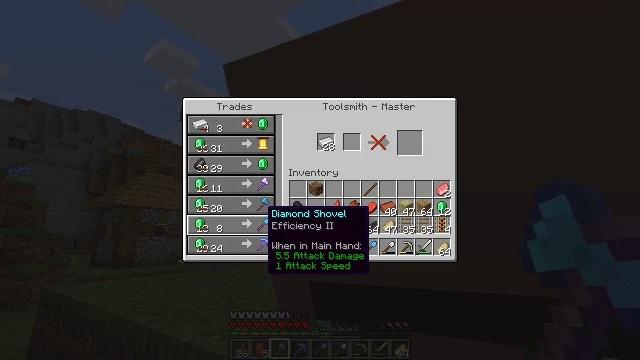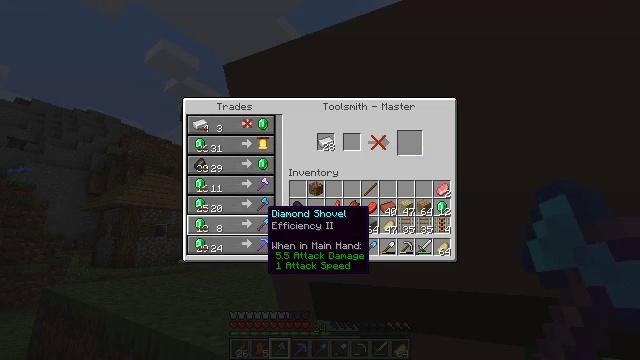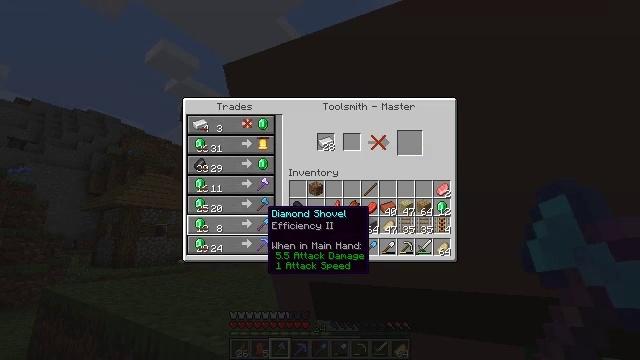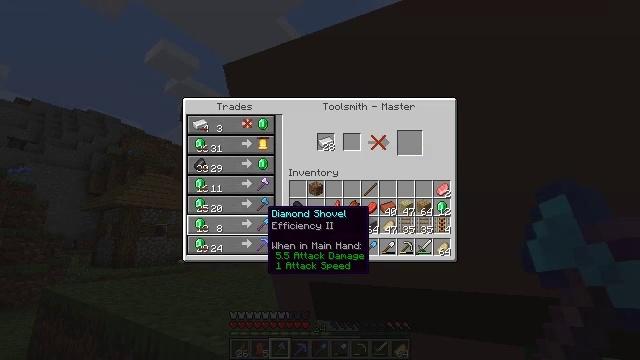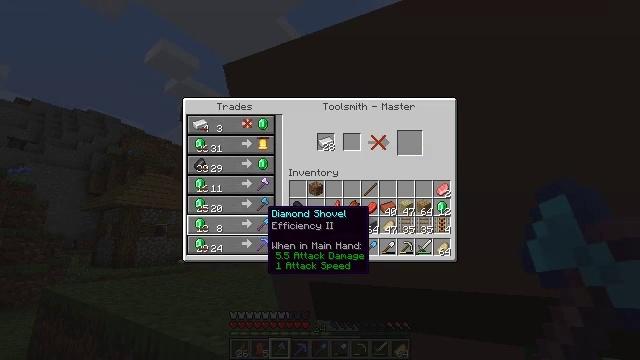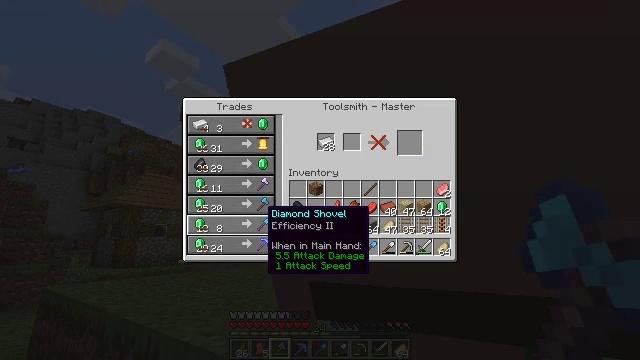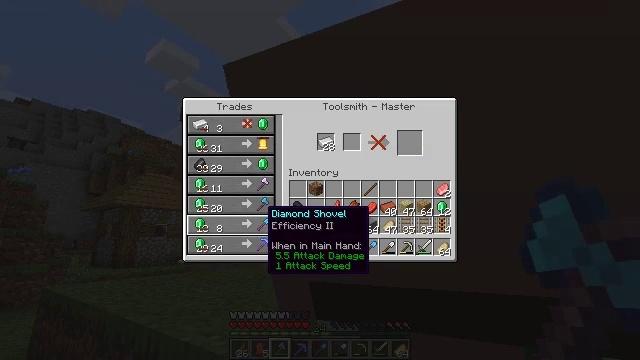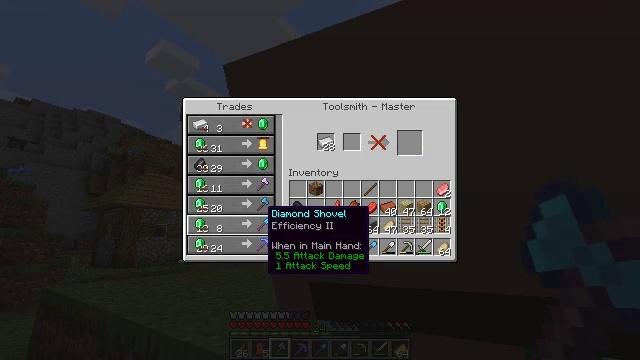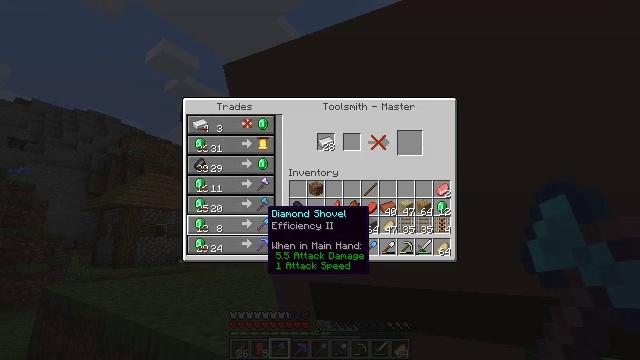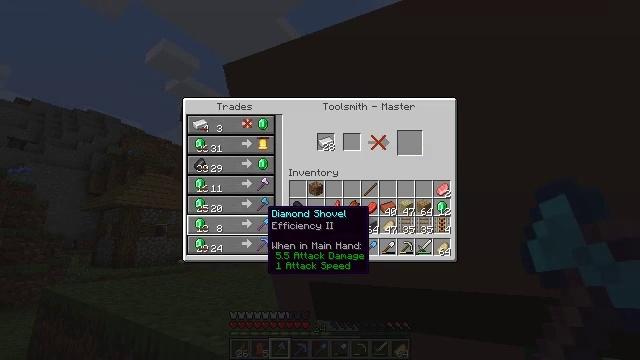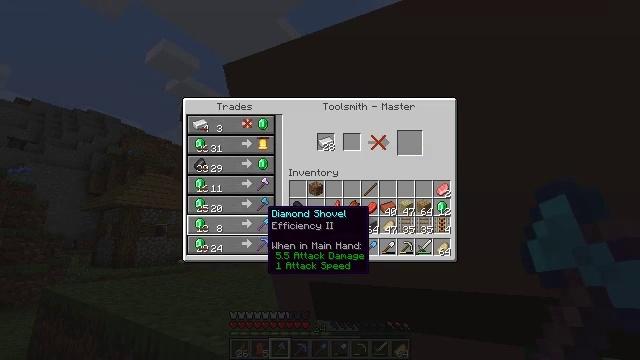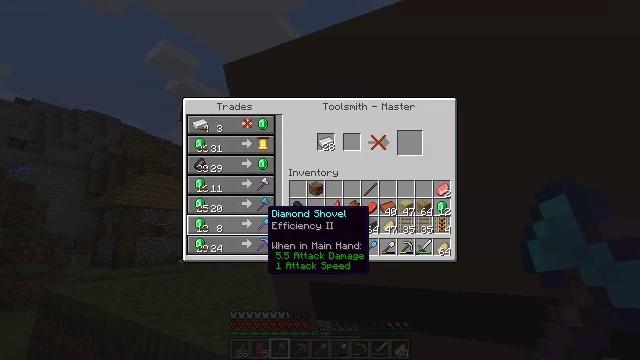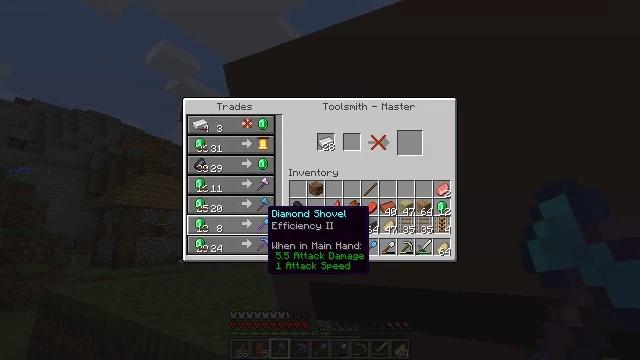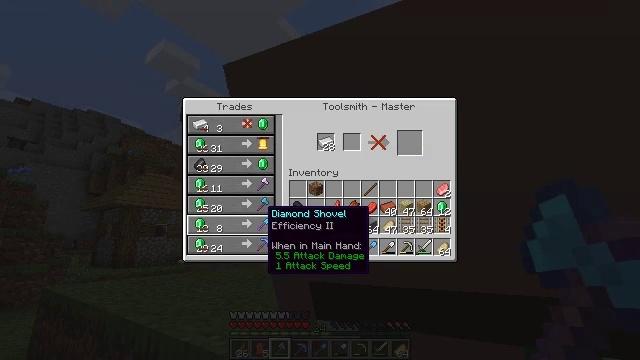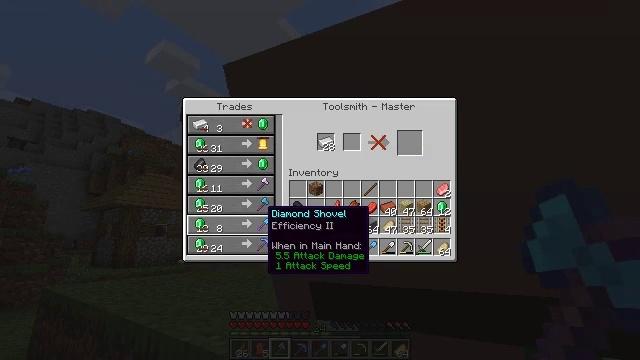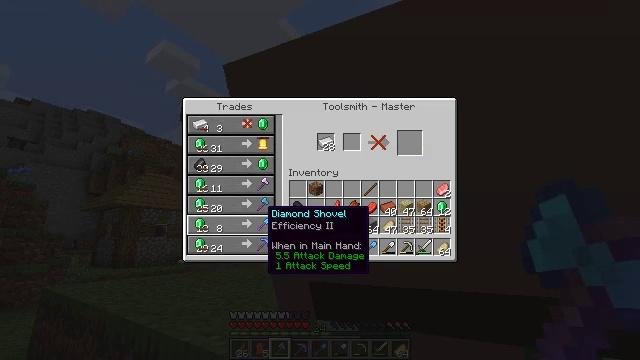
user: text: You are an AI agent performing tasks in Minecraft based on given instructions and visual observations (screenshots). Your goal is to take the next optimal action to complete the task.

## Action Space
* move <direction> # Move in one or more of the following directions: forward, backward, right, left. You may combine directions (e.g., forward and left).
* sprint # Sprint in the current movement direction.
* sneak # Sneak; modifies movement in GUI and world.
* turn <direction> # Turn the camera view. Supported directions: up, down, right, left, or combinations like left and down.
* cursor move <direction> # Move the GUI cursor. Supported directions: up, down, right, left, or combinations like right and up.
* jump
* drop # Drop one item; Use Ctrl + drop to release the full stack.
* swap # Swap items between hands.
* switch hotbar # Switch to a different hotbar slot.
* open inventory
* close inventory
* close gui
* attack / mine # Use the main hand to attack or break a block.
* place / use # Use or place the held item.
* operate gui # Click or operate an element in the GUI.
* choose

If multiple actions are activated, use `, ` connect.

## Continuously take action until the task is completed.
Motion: motion action
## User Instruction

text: Turn clay into a brick by smelting it.
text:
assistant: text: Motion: no_op
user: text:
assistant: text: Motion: no_op
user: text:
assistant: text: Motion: no_op
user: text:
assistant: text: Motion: no_op
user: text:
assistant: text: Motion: no_op
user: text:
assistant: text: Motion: no_op
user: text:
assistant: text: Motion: no_op
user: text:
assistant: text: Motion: no_op
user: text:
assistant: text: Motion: no_op
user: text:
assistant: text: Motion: no_op
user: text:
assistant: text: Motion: no_op
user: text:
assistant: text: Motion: no_op
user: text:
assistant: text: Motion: no_op
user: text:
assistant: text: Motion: no_op
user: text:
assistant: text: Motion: no_op
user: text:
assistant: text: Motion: no_op
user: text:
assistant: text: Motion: no_op
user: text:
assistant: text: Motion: no_op
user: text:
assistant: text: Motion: no_op
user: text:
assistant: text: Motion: no_op
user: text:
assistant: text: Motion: no_op
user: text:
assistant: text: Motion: no_op
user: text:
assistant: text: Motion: no_op
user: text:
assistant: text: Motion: no_op
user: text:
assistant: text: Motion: no_op
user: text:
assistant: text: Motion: no_op
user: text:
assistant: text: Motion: no_op
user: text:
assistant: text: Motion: no_op
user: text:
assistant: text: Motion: no_op
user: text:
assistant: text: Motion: no_op